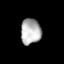
Tissue: lung
Cell type: Smooth muscle cells
Senescence score: 0.5536
Nuclear area (px): 502
Mean DAPI intensity: 180.713